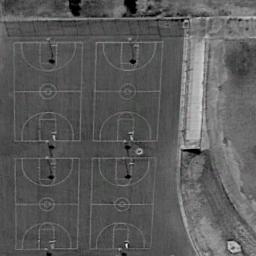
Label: basketball_court